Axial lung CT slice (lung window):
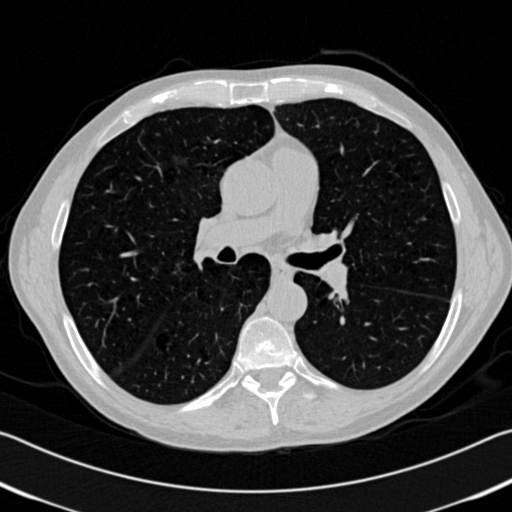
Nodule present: yes
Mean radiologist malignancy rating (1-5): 3